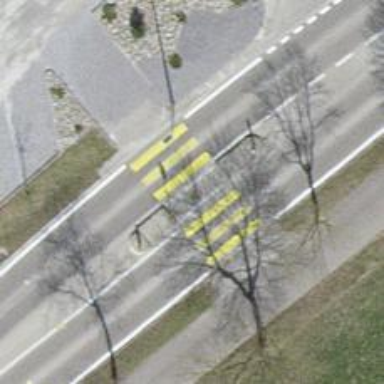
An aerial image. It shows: Uncontrolled crossing with central island on the road.